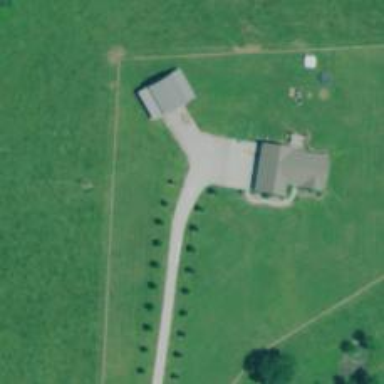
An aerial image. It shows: Driveway.